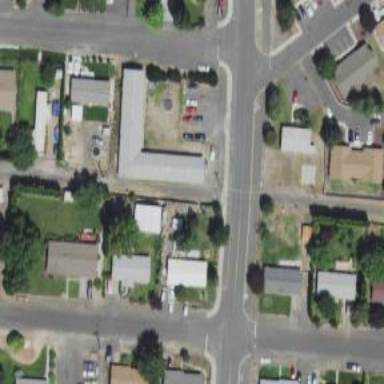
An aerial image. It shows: Alleyway designated as service road.